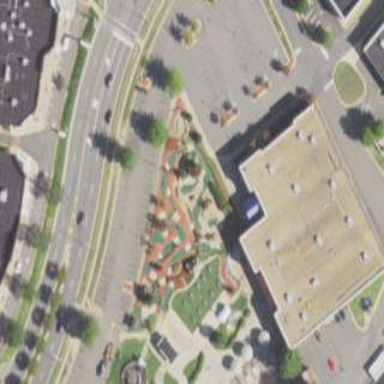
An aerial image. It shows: Miniature golf course.